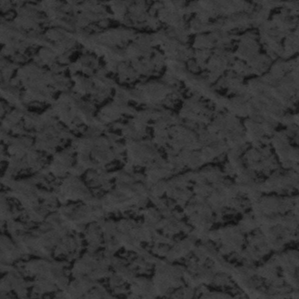
Label: frost